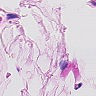
Metastatic tissue present: no